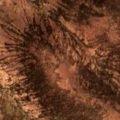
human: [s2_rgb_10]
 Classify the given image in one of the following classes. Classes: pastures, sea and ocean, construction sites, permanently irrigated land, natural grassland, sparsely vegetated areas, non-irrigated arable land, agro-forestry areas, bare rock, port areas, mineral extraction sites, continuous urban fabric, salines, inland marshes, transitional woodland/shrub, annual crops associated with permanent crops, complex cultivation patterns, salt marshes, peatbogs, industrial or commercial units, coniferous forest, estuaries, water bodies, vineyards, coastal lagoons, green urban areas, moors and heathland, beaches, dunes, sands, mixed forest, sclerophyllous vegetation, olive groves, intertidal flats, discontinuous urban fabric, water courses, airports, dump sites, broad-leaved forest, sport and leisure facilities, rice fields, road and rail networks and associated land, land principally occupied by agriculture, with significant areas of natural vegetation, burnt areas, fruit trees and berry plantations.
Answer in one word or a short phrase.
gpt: moors and heathland, peatbogs